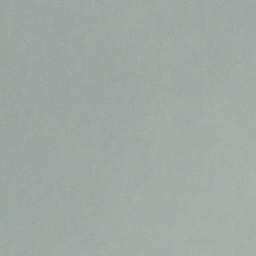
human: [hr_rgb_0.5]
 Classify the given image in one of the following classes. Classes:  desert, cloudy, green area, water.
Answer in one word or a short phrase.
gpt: cloudy